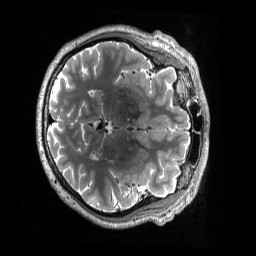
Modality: T2w
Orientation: axial
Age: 37
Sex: male
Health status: ill
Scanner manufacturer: siemens
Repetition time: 3.2 s